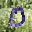
Label: 0